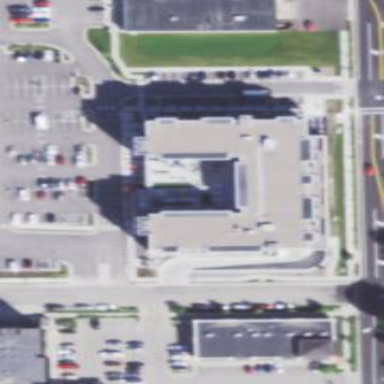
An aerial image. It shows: Customer parking area with surface designation.